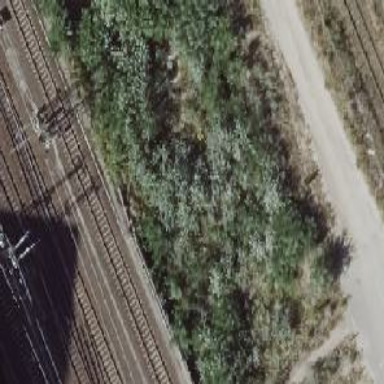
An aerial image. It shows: Electrified rail.